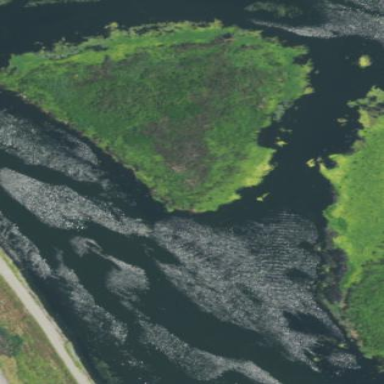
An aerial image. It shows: Marsh wetland.